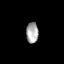
Tissue: prostate
Cell type: T cells
Senescence score: 0.3498
Nuclear area (px): 249
Mean DAPI intensity: 167.976